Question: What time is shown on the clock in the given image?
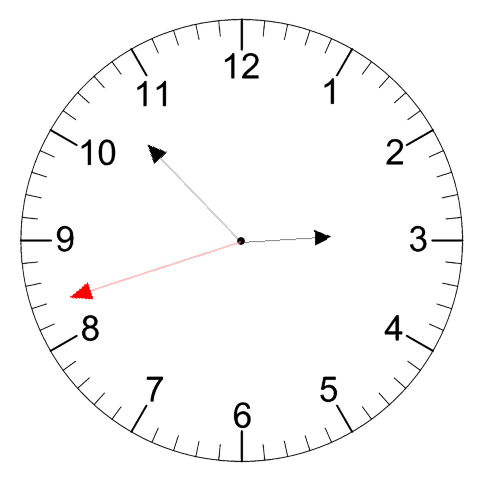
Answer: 02:52:42